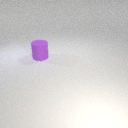
large purple rubber cylinder